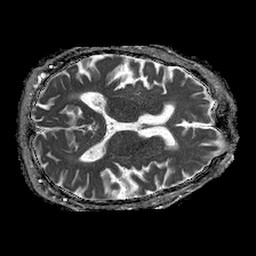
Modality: ADC
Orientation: axial
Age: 79
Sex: male
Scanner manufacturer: philips
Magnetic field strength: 1.5 T
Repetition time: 4.6 s
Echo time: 0.08517 s